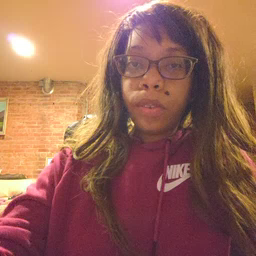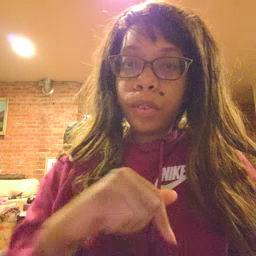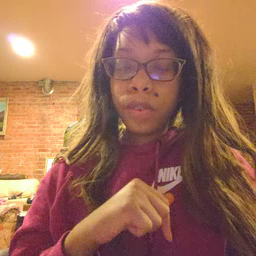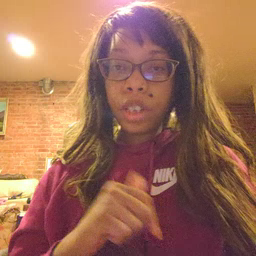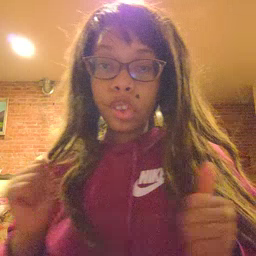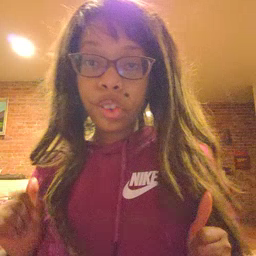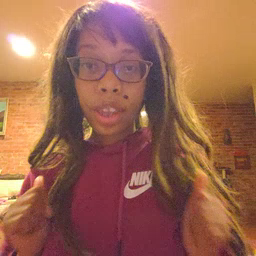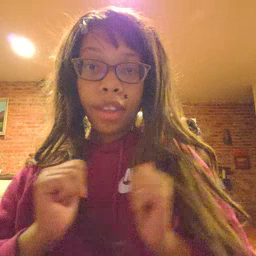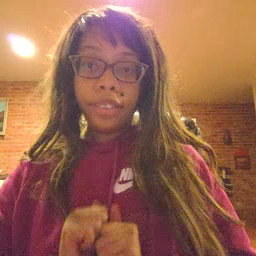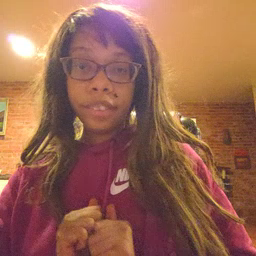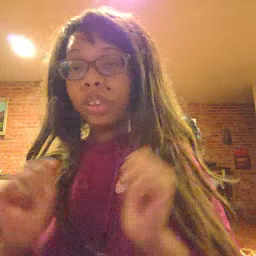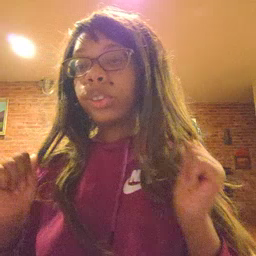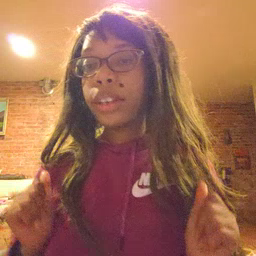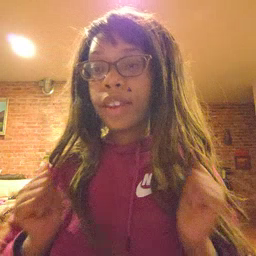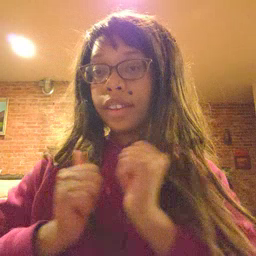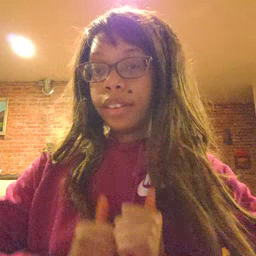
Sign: jacket